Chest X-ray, AP view. Patient: 15 years old, sex M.
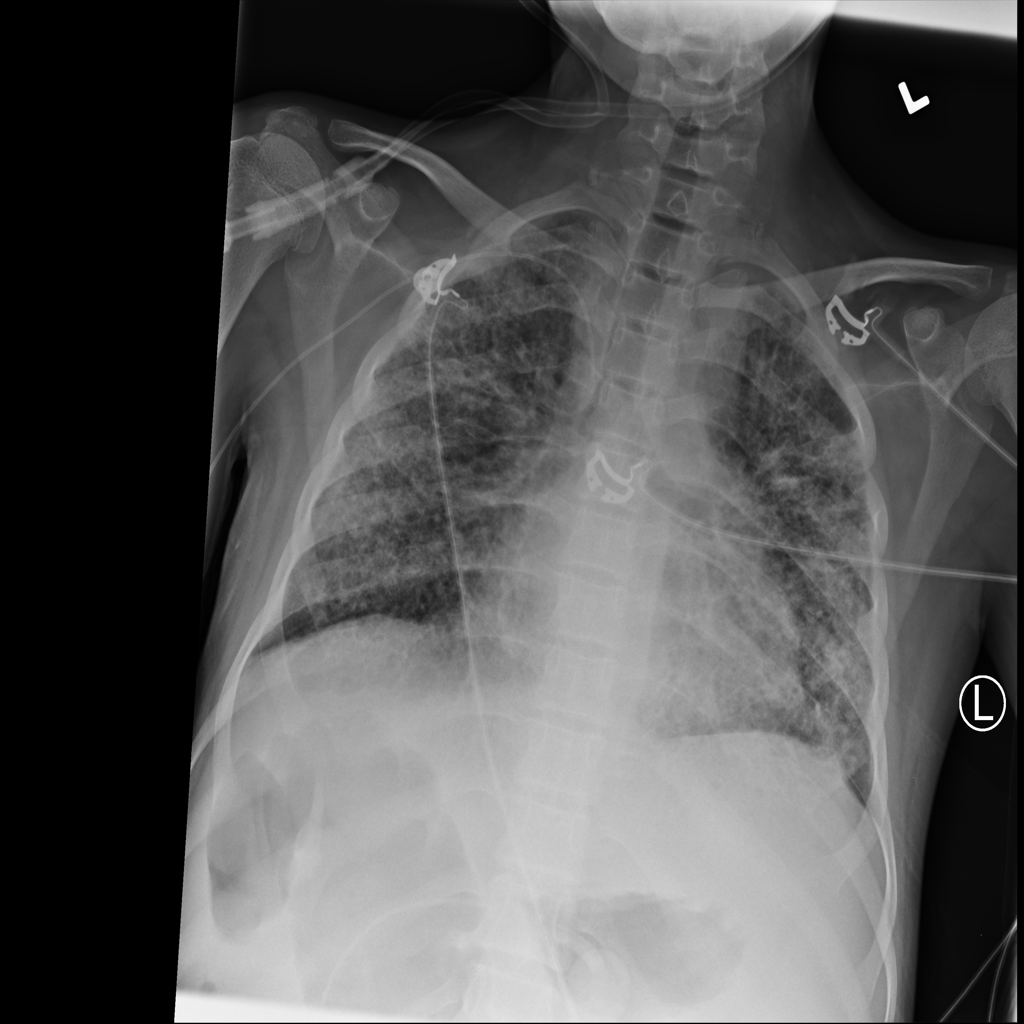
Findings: Consolidation, Fibrosis